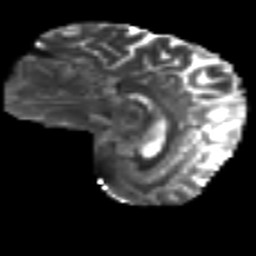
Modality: T2w
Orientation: sagittal
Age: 42
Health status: ill
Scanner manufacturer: philips
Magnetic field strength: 3 T
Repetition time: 9 s
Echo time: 0.127 s